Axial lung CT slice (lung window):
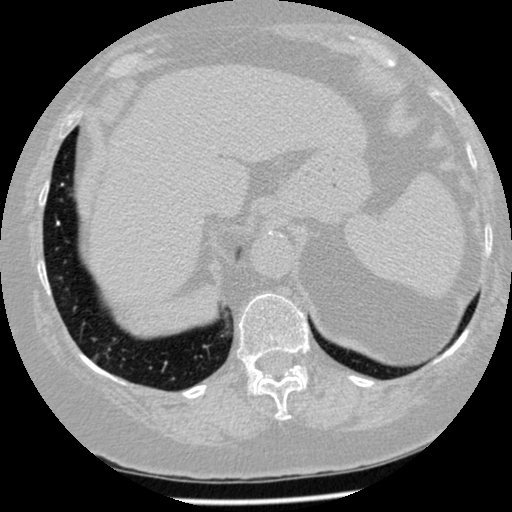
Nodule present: no